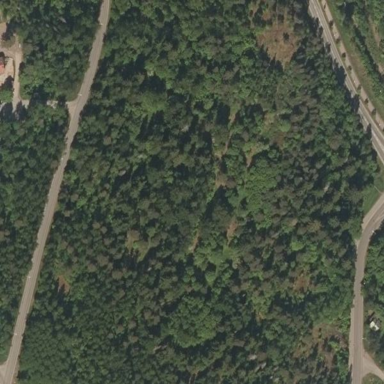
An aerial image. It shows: Mixed forest with variety of leaf types and cycles.